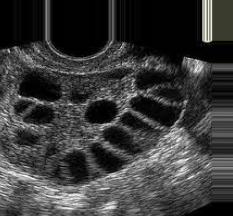
Label: infected